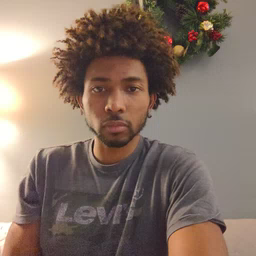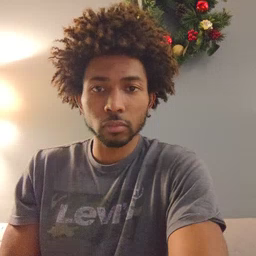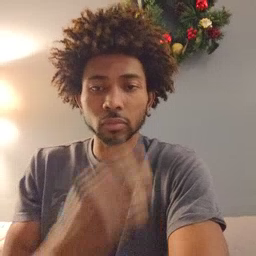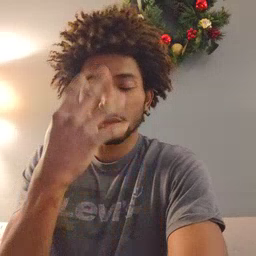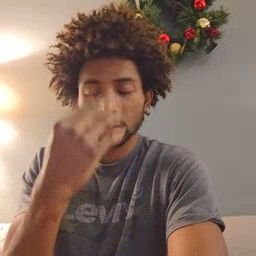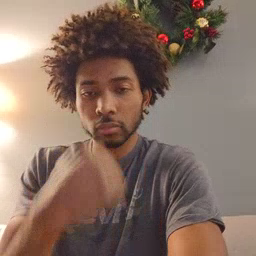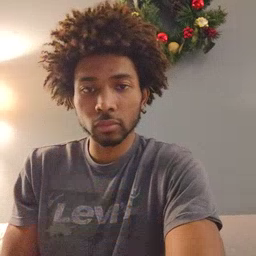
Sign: sleepy